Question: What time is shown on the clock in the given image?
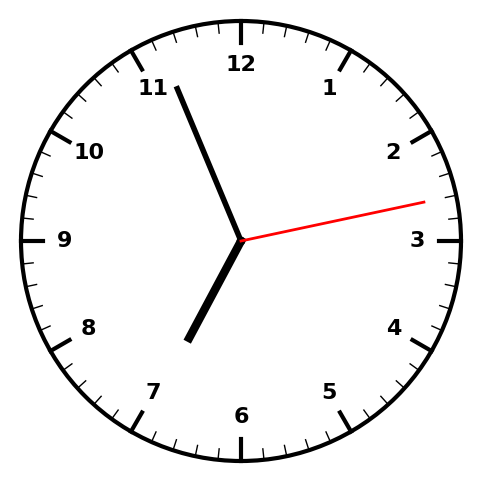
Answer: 06:56:13